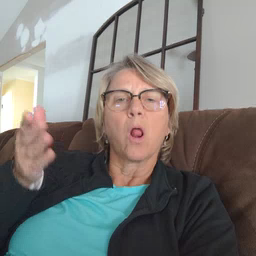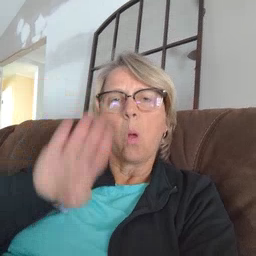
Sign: close